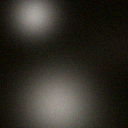
Screen state: off